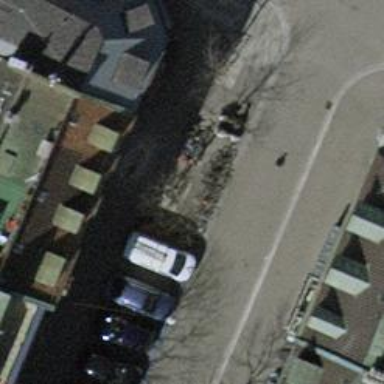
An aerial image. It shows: Bicycle parking area with stands available.